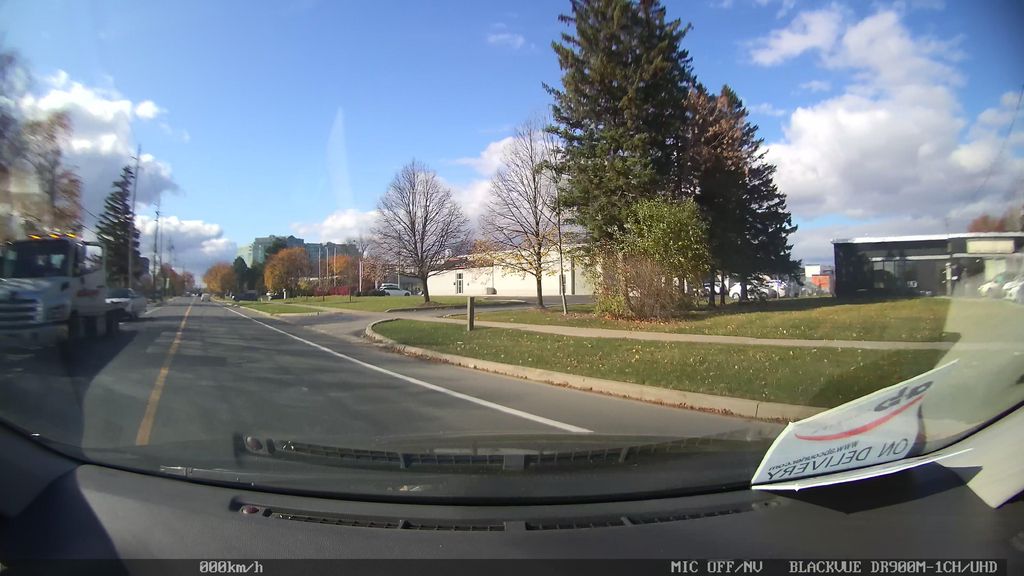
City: toronto